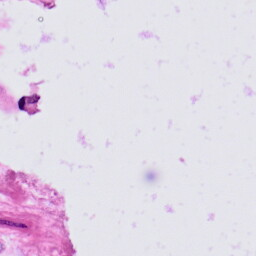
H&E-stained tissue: Prostate